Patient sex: M
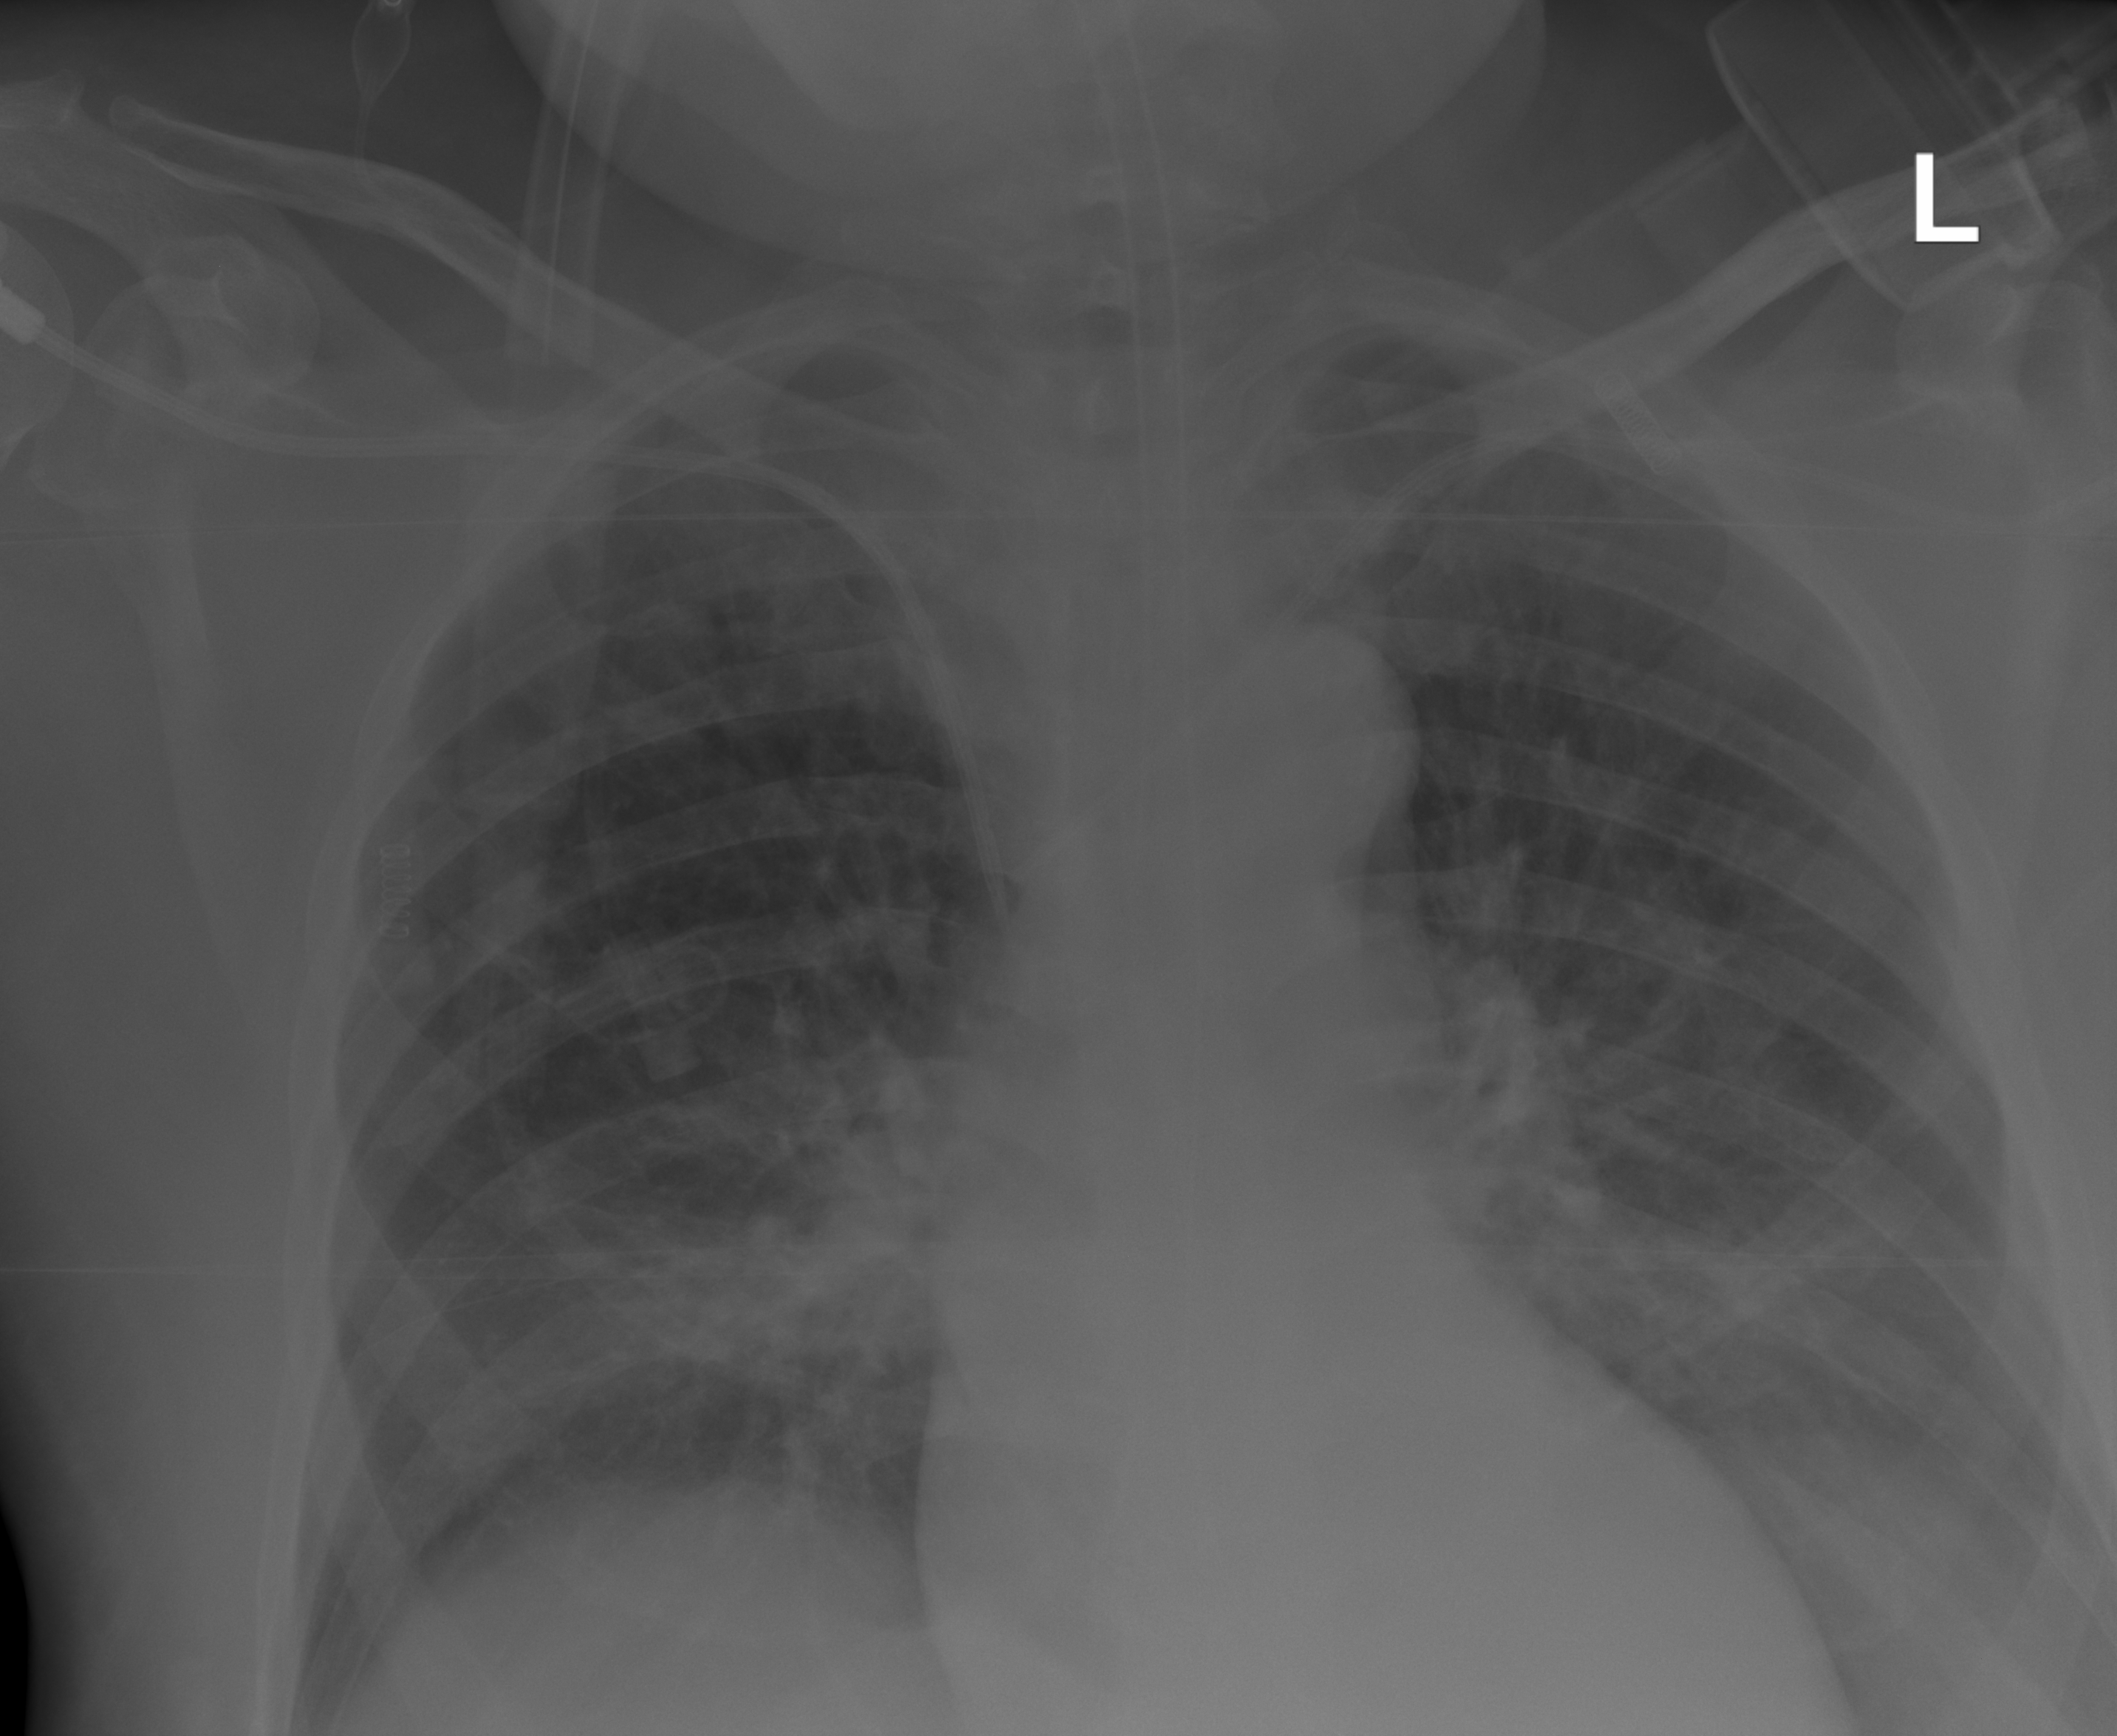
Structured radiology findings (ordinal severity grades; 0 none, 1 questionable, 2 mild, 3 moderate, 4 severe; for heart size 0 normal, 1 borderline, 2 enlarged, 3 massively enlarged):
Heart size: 0
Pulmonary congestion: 2
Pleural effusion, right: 0
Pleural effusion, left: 2
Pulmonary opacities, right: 0
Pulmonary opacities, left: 0
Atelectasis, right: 0
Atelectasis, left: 0